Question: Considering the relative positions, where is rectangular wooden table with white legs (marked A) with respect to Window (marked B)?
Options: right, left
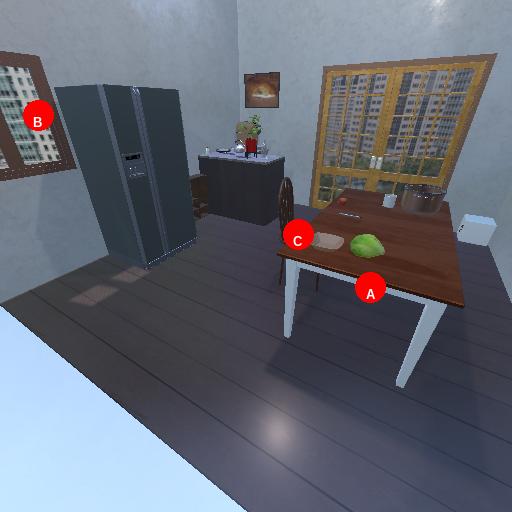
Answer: right